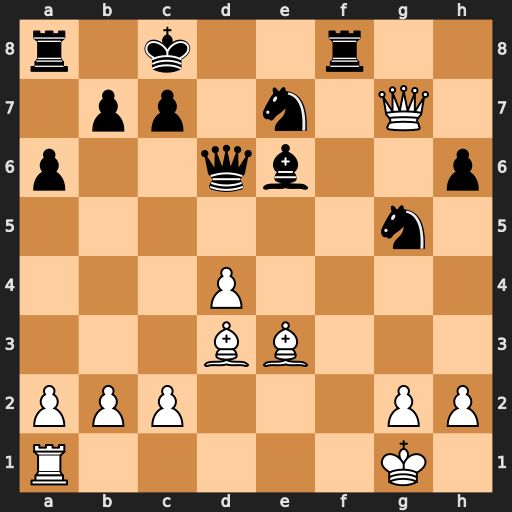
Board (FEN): r1k2r2/1pp1n1Q1/p2qb2p/6n1/3P4/3BB3/PPP3PP/R5K1
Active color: w
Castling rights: -
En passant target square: -
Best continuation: Qxf8+ Qd8 Qxh6